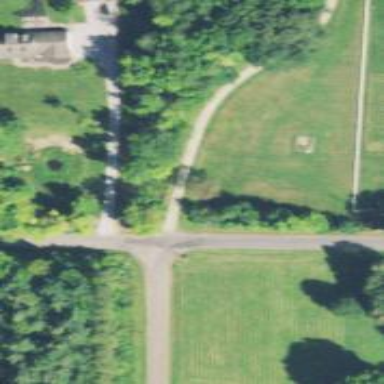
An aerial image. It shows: Unclassified road.